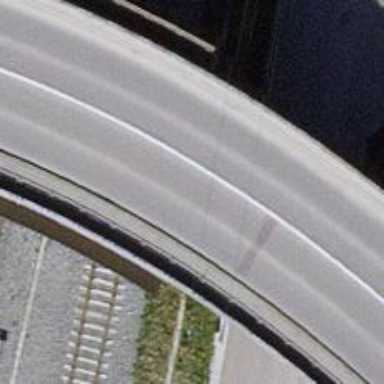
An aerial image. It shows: Secondary road bridge used for bus service.